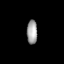
Tissue: prostate
Cell type: T cells
Senescence score: 0.8036
Nuclear area (px): 247
Mean DAPI intensity: 159.98